Field crop: maize
Growth stage: 2
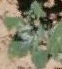
Species: chenopodium